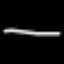
Label: line